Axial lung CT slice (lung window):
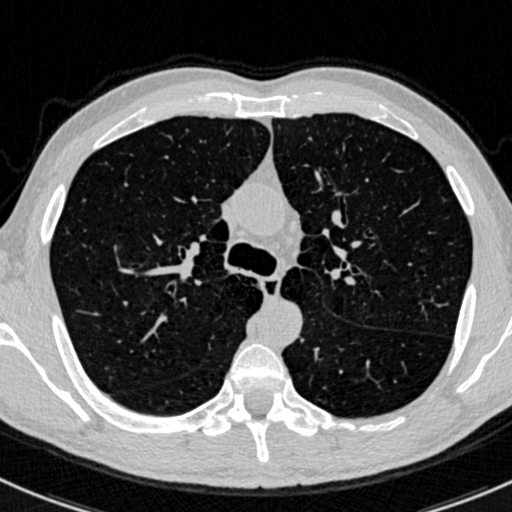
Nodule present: no